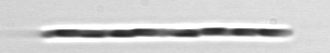
Label: Leptocylindrus